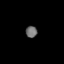
Tissue: lung
Cell type: Epithelial cells
Senescence score: 0.5699
Nuclear area (px): 129
Mean DAPI intensity: 109.434